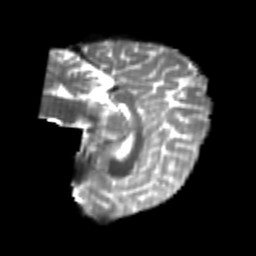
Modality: T2w
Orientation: sagittal
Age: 22
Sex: female
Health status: healthy
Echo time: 0.074 s